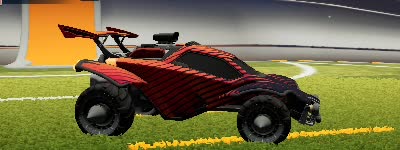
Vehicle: octane